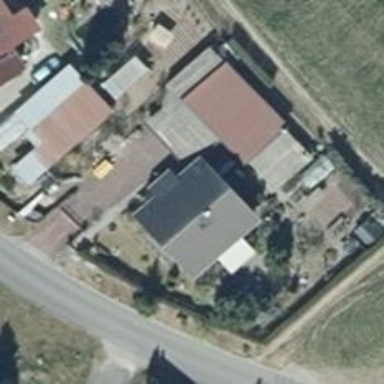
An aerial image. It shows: Residential building with gabled roof oriented across.